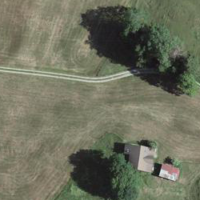
EUNIS habitat code: 25
Species observed at this site:
Briza media